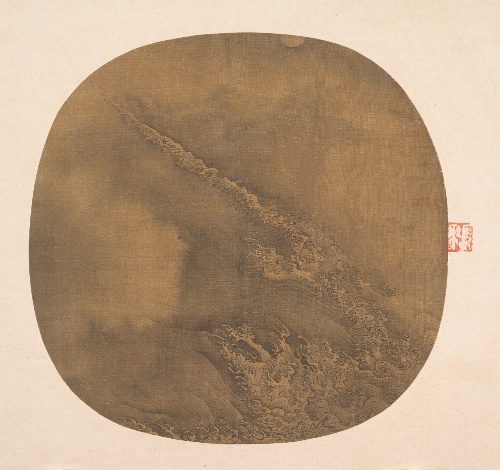
Title: 南宋   佚名   月下波浪圖   團扇|Waves in the moonlight
Artist: Unidentified artist
Date: 13th century
Object type: Fan mounted as an album leaf
Classification: Paintings
Medium: Fan mounted as al album leaf; ink on silk
Culture: China
Period: Southern Song dynasty (1127–1279)
Dimensions: 8 3/4 x 8 13/16 in. (22.2 x 22.4 cm)
Department: Asian Art
Credit line: From the Collection of A. W. Bahr, Purchase, Fletcher Fund, 1947
Accession year: 1947
Repository: Metropolitan Museum of Art, New York, NY
Tags: Waves